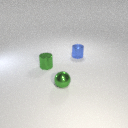
small green metal sphere in front of small blue metal cylinder